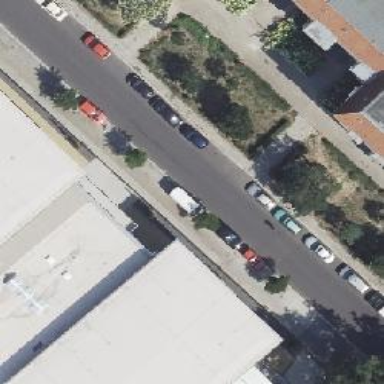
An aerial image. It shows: Broadleaved deciduous tree in parking area.